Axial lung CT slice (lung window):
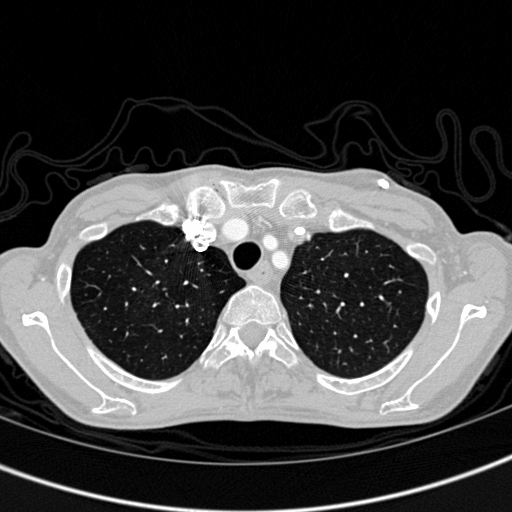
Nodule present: no